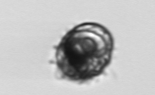
Label: Proterythropsis